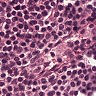
Metastatic tissue present: no